I will show an image sequence of human cooking. I have annotated the images with numbered circles. Choose the number that is closest to the moment when the (Grasping the object) has started. You are a five-time world champion in this game. Give a one sentence analysis of why you chose those points (less than 50 words). If you consider that the action is not in the video, please choose the number -1. Provide your answer at the end in a json file of this format: {"points": []}
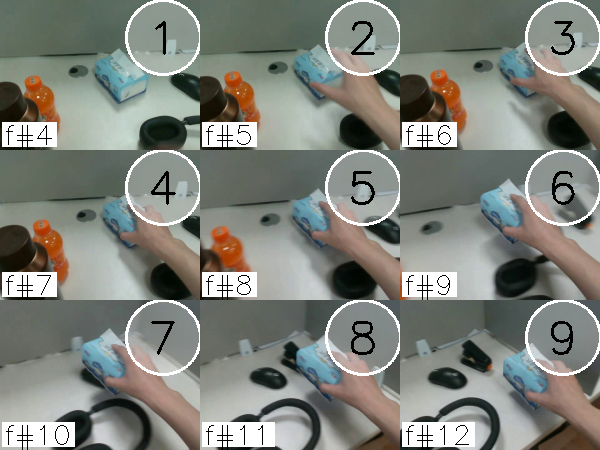
Frame 4 shows the clearest moment of hand-object contact.
{"points": [4]}